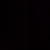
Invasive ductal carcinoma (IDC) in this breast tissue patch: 0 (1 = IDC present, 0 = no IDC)